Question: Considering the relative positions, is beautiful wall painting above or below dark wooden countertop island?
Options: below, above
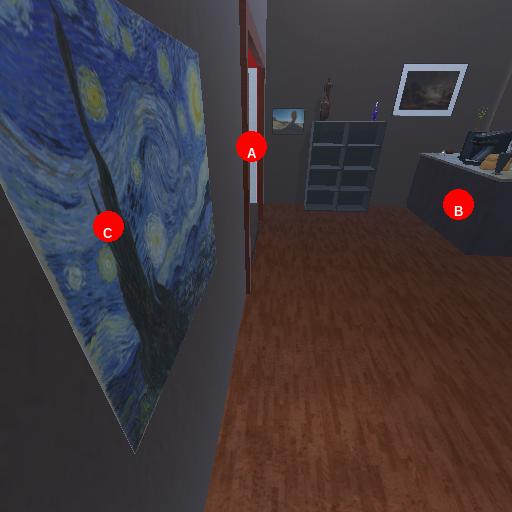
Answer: below